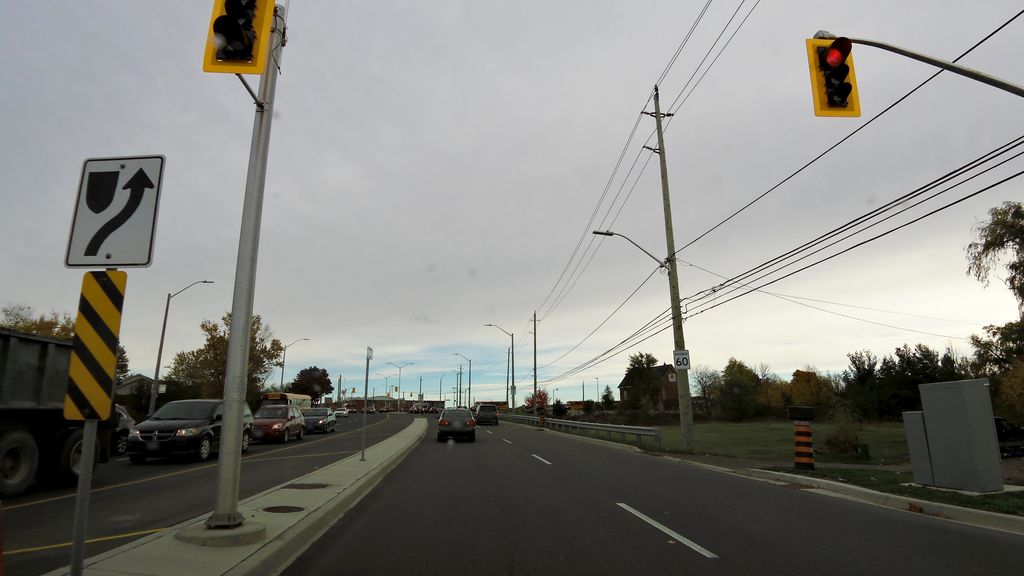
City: hamilton